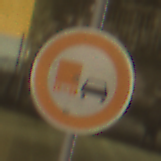
Verkehrszeichen: UeberholverbotKraftfahrzeuge
Umgebung: Outdoor, Urban
Tageszeit: Night
Wetter: PartlyCloudy
Licht: Artificial
Jahreszeit: NotSpecified
Kontrast: HighContrast